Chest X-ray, PA view. Patient: 20 years old, sex M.
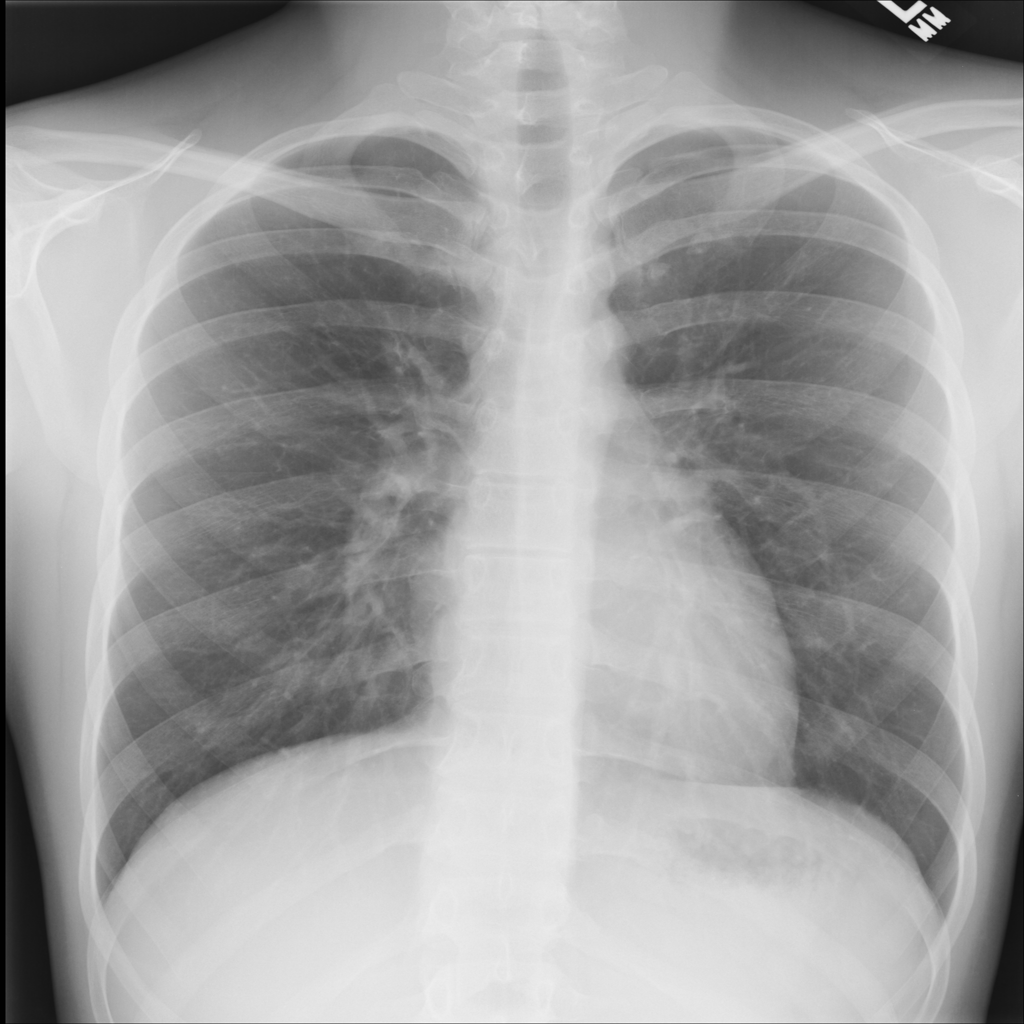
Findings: No Finding